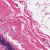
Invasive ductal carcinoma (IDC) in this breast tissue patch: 0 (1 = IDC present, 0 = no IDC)